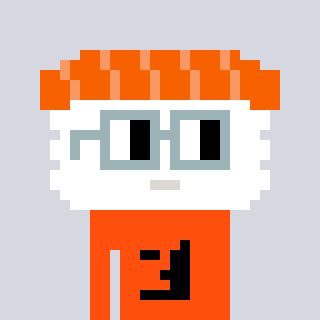
a pixel art character with square dark gray glasses, a nigiri-shaped head and a orange-colored body on a cool background